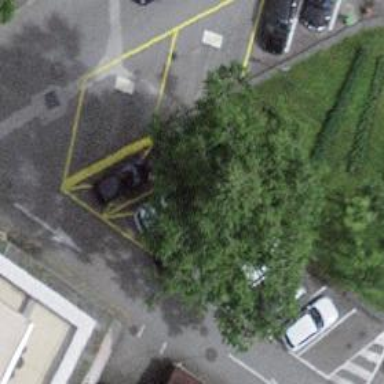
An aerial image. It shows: Charging station.